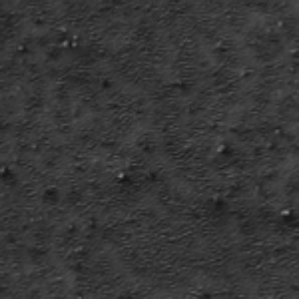
Label: frost